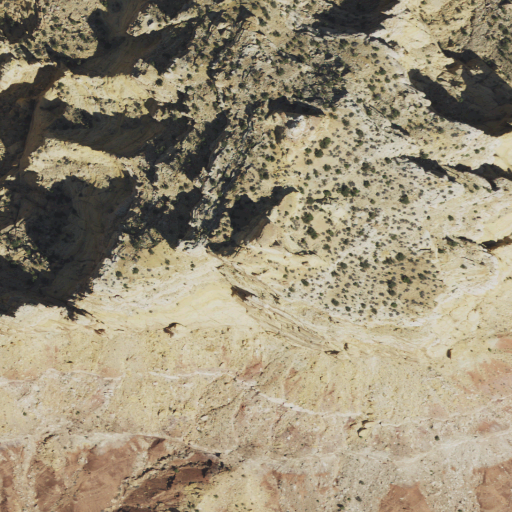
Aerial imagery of mountain in Utah named Square Top containing shrub, barren land, and grassland